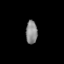
Tissue: prostate
Cell type: T cells
Senescence score: 0.3116
Nuclear area (px): 261
Mean DAPI intensity: 138.64